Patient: sex F, age 65
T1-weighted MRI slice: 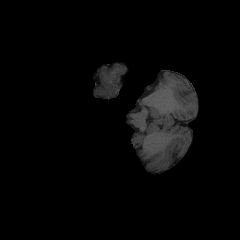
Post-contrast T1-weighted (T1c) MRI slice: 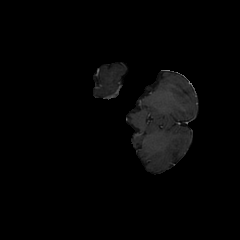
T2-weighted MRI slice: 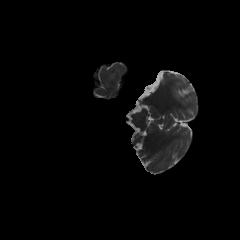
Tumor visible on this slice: no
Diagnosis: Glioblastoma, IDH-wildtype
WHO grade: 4